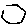
Label: hexagon